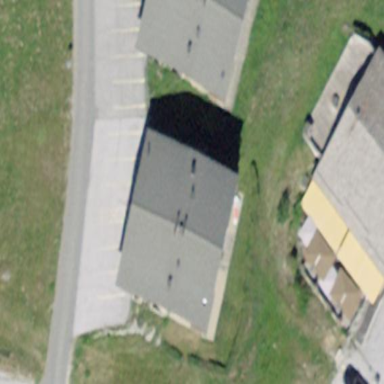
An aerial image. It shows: Building with tiled roof.